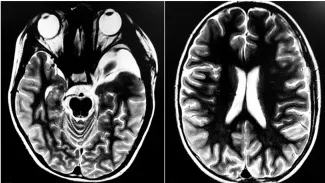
MRI of the head and hematoma volume changes during atorvastatin Treatment. And 3 months after therapy was started Images are from T2-weighted sequencing.
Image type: radiology (mri)